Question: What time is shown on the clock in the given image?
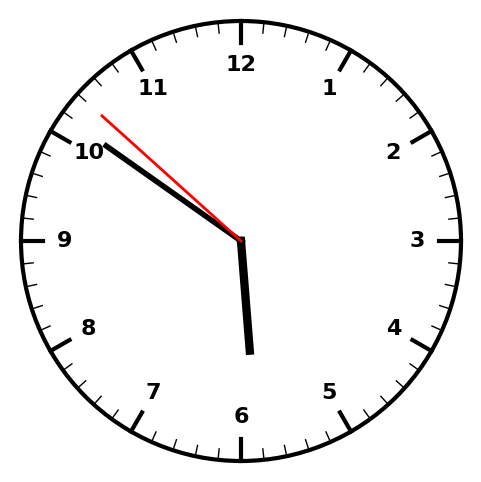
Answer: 05:50:52